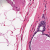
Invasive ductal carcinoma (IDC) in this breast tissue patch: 0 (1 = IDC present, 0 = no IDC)